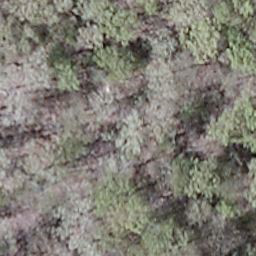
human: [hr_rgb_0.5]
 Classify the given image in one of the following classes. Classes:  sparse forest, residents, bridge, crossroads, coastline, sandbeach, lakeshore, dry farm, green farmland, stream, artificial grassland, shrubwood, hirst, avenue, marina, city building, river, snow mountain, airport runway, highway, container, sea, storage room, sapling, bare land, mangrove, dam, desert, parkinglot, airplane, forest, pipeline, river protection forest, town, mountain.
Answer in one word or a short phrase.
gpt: shrubwood